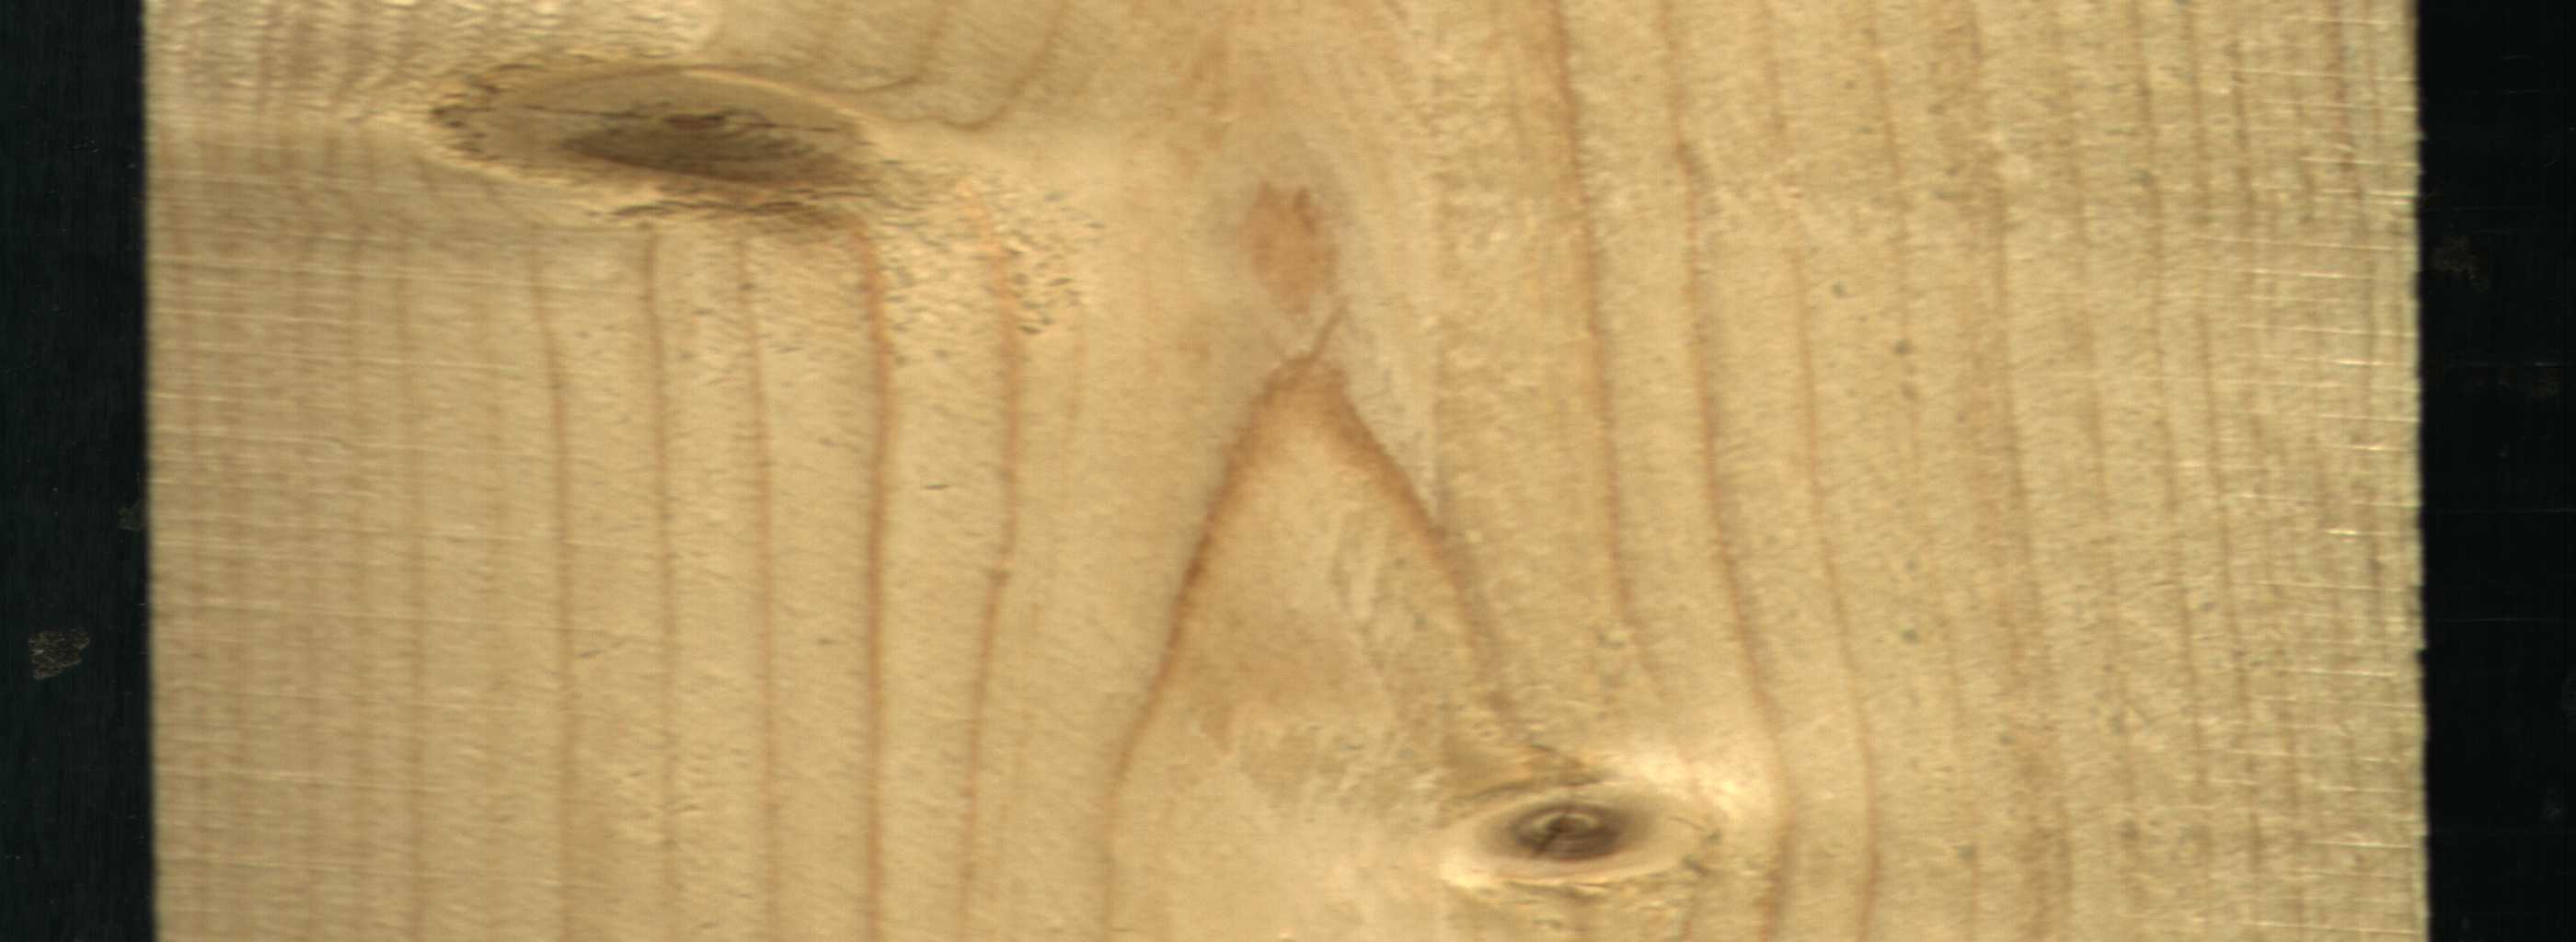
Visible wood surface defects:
Live_Knot
Live_Knot